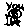
Label: hexagon